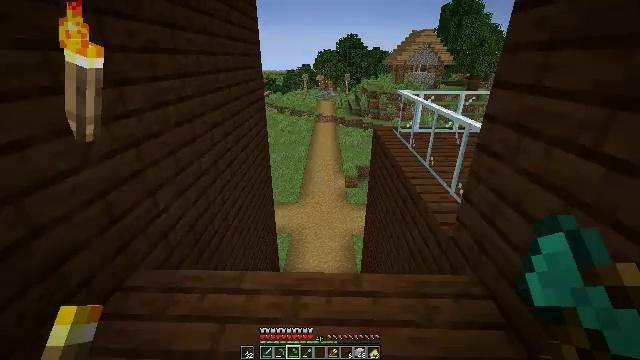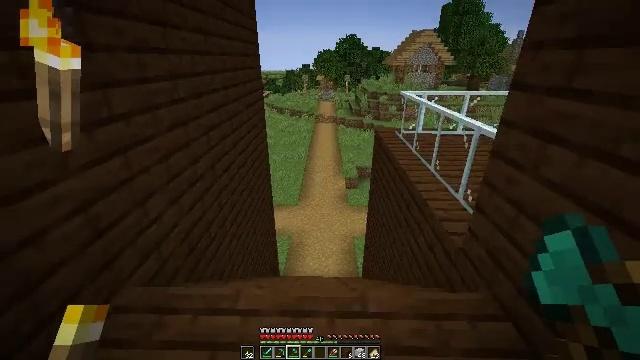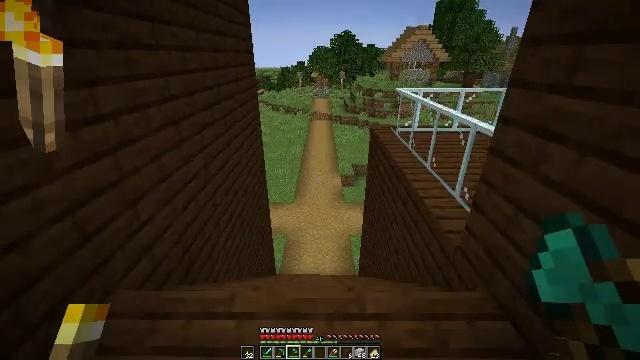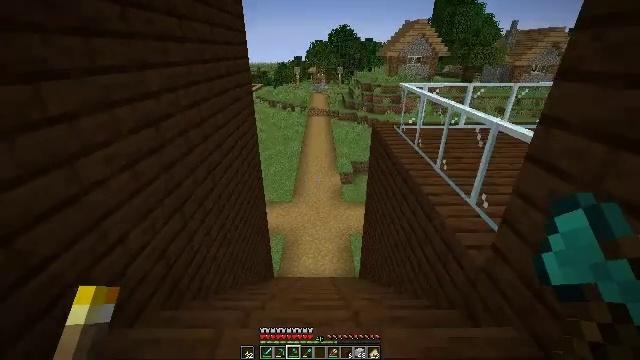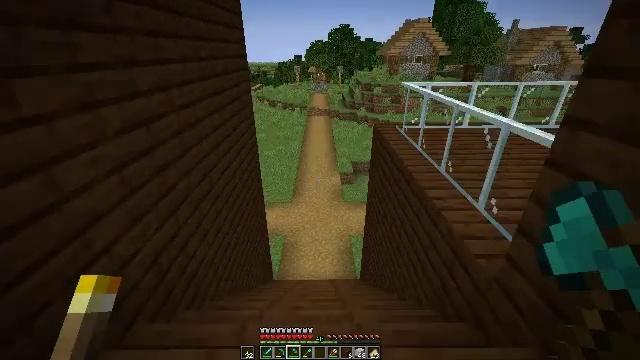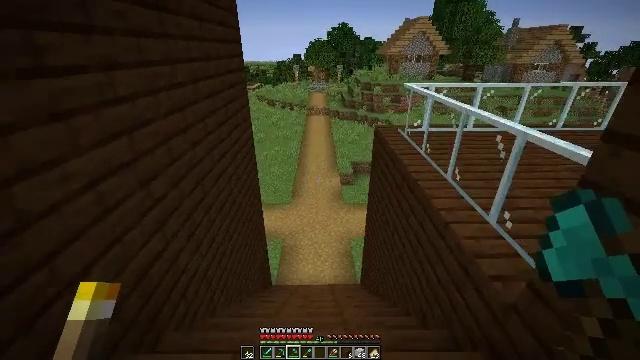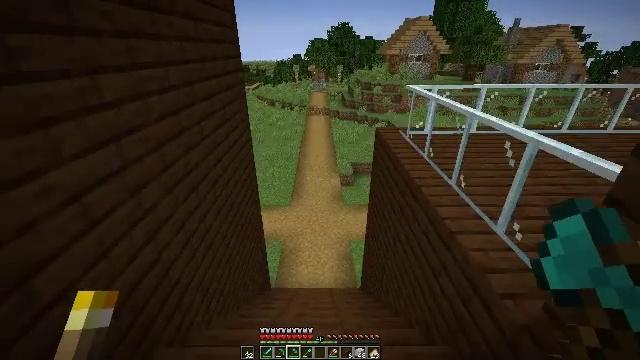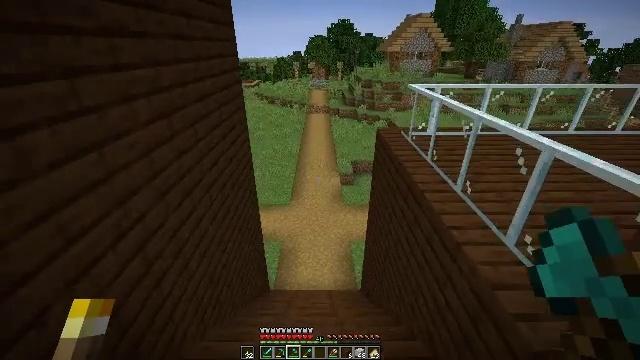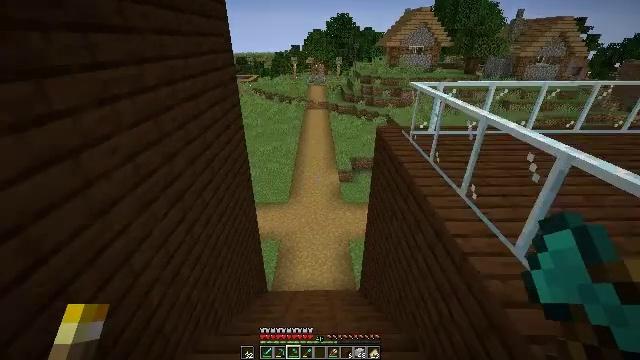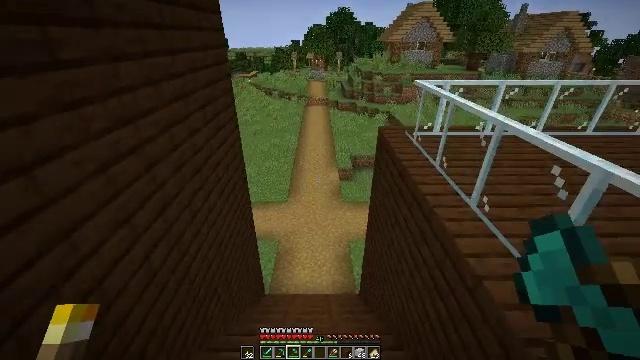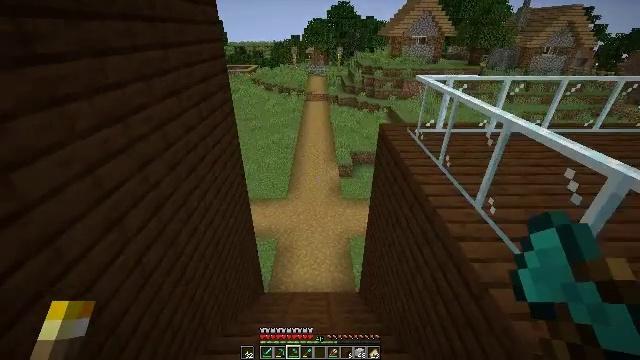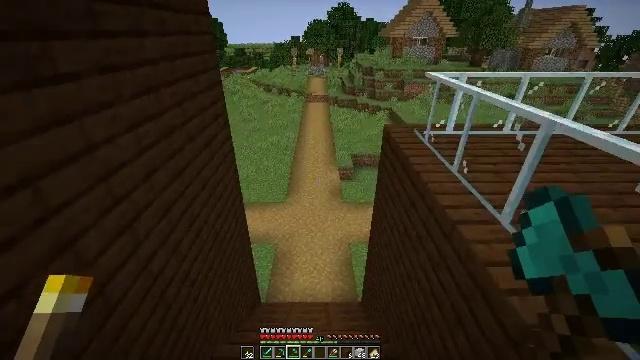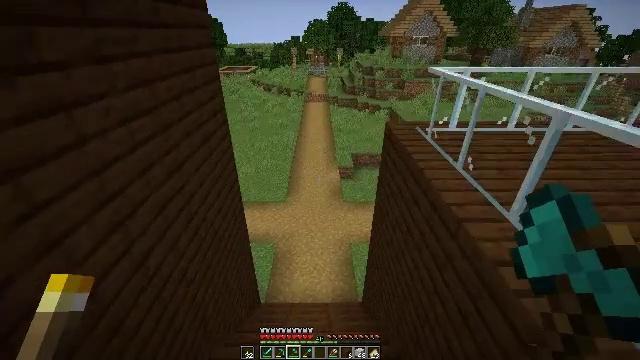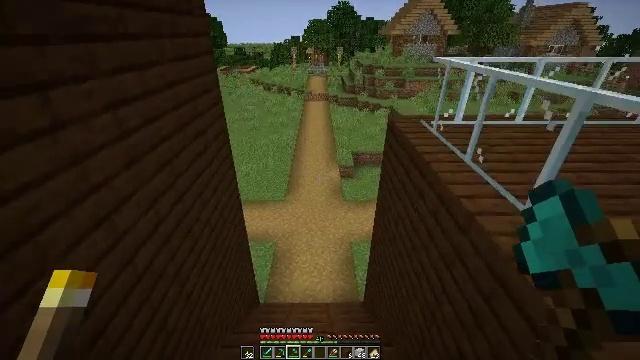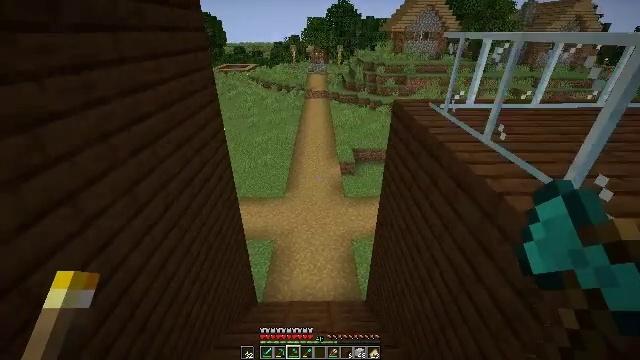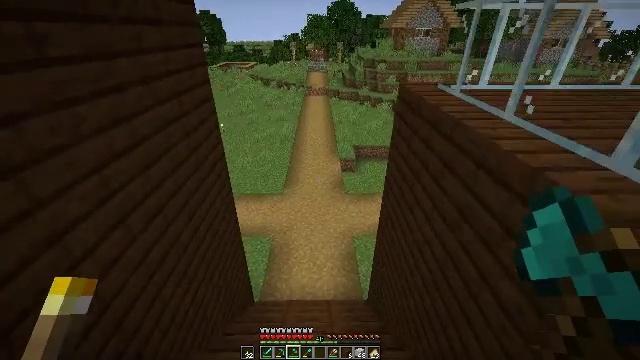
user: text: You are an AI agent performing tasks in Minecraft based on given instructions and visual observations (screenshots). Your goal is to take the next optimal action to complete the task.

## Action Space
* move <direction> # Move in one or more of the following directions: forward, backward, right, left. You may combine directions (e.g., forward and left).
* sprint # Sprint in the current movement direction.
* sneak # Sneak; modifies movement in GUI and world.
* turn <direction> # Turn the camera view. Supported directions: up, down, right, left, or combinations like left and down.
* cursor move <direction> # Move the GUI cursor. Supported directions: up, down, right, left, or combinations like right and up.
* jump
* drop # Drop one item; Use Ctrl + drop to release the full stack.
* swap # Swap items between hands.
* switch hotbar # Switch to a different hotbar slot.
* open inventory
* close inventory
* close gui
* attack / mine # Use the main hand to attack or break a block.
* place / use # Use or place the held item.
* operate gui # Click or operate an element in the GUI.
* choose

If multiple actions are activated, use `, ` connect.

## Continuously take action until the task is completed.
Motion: motion action
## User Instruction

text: Harvest dark oak log for resources.
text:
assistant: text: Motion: move forward
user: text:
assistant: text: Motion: move forward, turn right
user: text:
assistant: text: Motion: move forward, turn down
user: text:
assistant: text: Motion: move forward
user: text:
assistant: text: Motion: move forward
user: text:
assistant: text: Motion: move forward
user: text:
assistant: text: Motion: move forward
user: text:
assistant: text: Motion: move forward
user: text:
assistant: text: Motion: move forward
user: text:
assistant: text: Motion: move forward, turn down
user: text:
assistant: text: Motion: move forward
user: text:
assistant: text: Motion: move forward
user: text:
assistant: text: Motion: move forward
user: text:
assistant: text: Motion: move forward
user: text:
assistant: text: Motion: move forward
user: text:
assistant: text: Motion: move forward
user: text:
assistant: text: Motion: move forward
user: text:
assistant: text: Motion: move forward
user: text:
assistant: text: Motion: move forward
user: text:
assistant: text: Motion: move forward
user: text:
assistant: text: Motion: move forward
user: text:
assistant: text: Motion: move forward
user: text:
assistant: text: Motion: move forward
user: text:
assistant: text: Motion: move forward
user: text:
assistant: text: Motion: move forward, turn left
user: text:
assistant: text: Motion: move forward, turn left and up
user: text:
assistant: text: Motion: move forward, turn up
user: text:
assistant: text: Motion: move forward, turn up
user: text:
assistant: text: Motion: move forward, turn up
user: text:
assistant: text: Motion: move forward, turn up